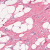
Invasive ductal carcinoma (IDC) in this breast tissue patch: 0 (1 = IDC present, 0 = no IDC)